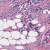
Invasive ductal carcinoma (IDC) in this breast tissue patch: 1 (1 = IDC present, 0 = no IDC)